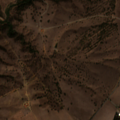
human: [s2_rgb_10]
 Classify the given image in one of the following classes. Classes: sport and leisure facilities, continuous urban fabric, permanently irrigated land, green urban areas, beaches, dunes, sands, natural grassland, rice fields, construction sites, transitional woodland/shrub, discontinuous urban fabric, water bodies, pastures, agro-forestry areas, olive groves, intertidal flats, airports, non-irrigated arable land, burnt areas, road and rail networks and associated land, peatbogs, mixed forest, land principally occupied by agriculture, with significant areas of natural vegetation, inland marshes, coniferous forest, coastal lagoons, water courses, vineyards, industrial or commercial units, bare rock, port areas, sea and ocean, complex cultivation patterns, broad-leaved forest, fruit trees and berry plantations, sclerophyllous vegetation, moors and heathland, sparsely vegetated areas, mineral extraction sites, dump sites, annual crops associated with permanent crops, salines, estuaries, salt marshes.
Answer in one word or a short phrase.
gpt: non-irrigated arable land, pastures, agro-forestry areas, broad-leaved forest